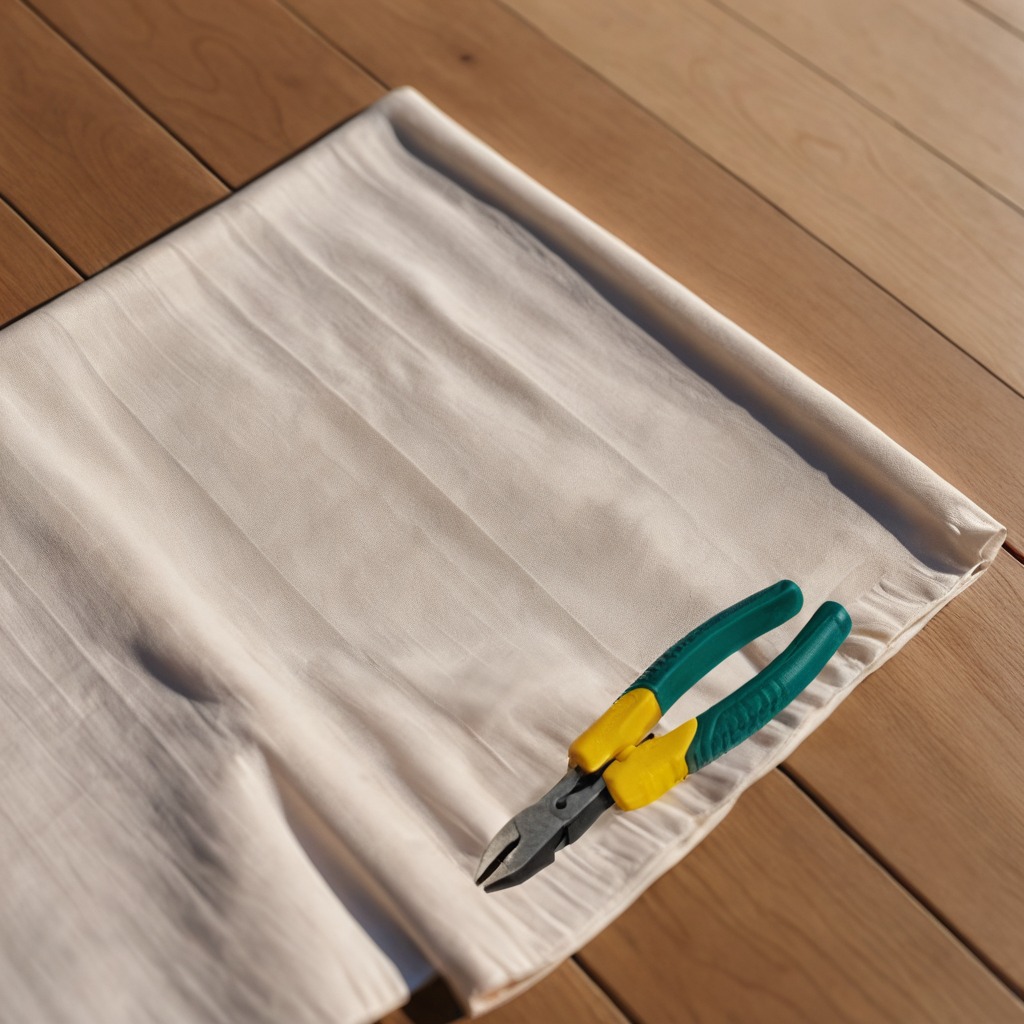
A plier is lying on the wooden table in an outdoor workshop during daytime bright natural light soft shadows worn but beneath the cloth.